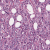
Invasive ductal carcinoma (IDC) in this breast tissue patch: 1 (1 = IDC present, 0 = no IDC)